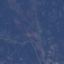
Label: HerbaceousVegetation